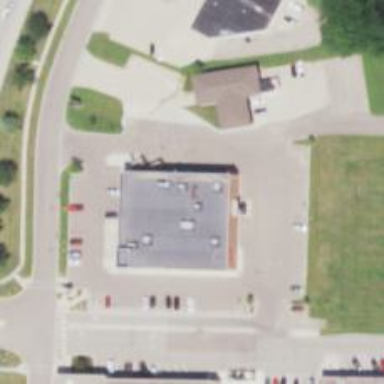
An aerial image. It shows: Pharmacy providing healthcare services.